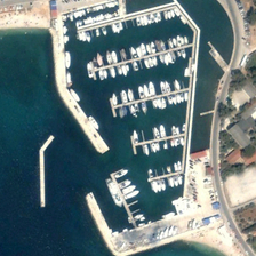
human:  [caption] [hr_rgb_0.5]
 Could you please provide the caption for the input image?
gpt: it is a blue sea, white ships, gray buildings and green plants .

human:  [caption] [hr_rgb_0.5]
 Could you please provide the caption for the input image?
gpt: It's a sea of ships, buildings and plants.

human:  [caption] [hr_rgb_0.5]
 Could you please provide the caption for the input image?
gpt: This is ocean, many ships, buildings and plants.

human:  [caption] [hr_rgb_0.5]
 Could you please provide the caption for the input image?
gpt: This is a sea, many ships, buildings and plants.

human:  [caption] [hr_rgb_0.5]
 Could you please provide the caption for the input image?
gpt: It's an ocean of plants and vegetables.